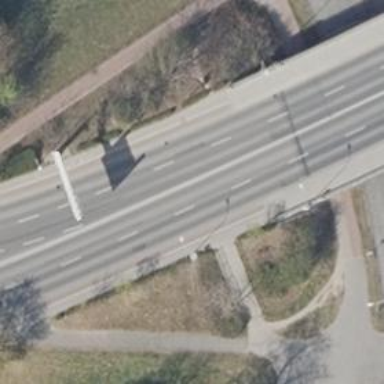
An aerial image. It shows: Secondary road with asphalt surface. It has sidewalks on both sides and cycle track.